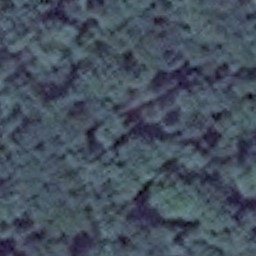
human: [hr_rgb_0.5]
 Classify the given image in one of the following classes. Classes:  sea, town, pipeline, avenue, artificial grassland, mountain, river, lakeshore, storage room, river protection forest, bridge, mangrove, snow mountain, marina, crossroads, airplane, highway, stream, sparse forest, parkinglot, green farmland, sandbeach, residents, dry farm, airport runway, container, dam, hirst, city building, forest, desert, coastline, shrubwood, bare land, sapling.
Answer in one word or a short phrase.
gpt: forest